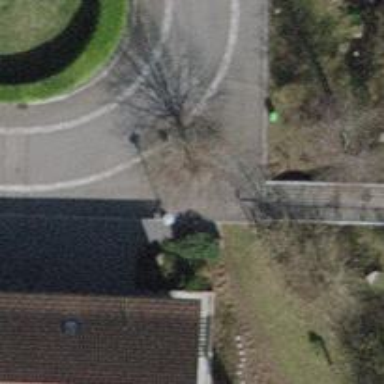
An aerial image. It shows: Kerb barrier.